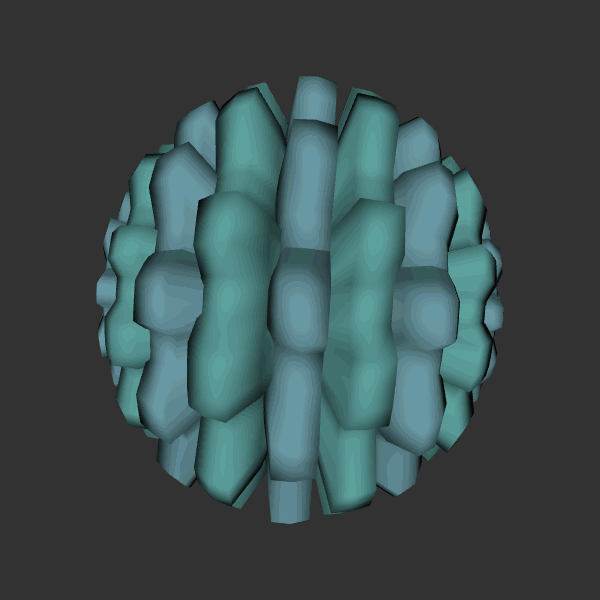
Background: dark